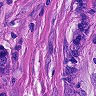
Metastatic tissue present: yes